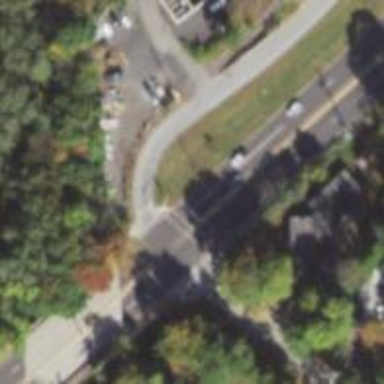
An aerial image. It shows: Marked crossing on the road.